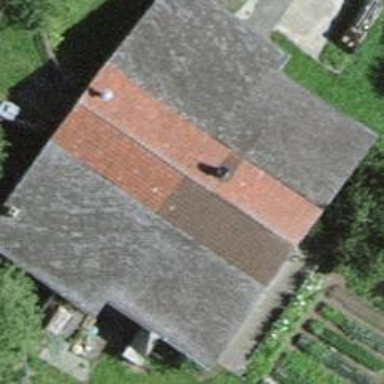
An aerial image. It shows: Farm building.